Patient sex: M
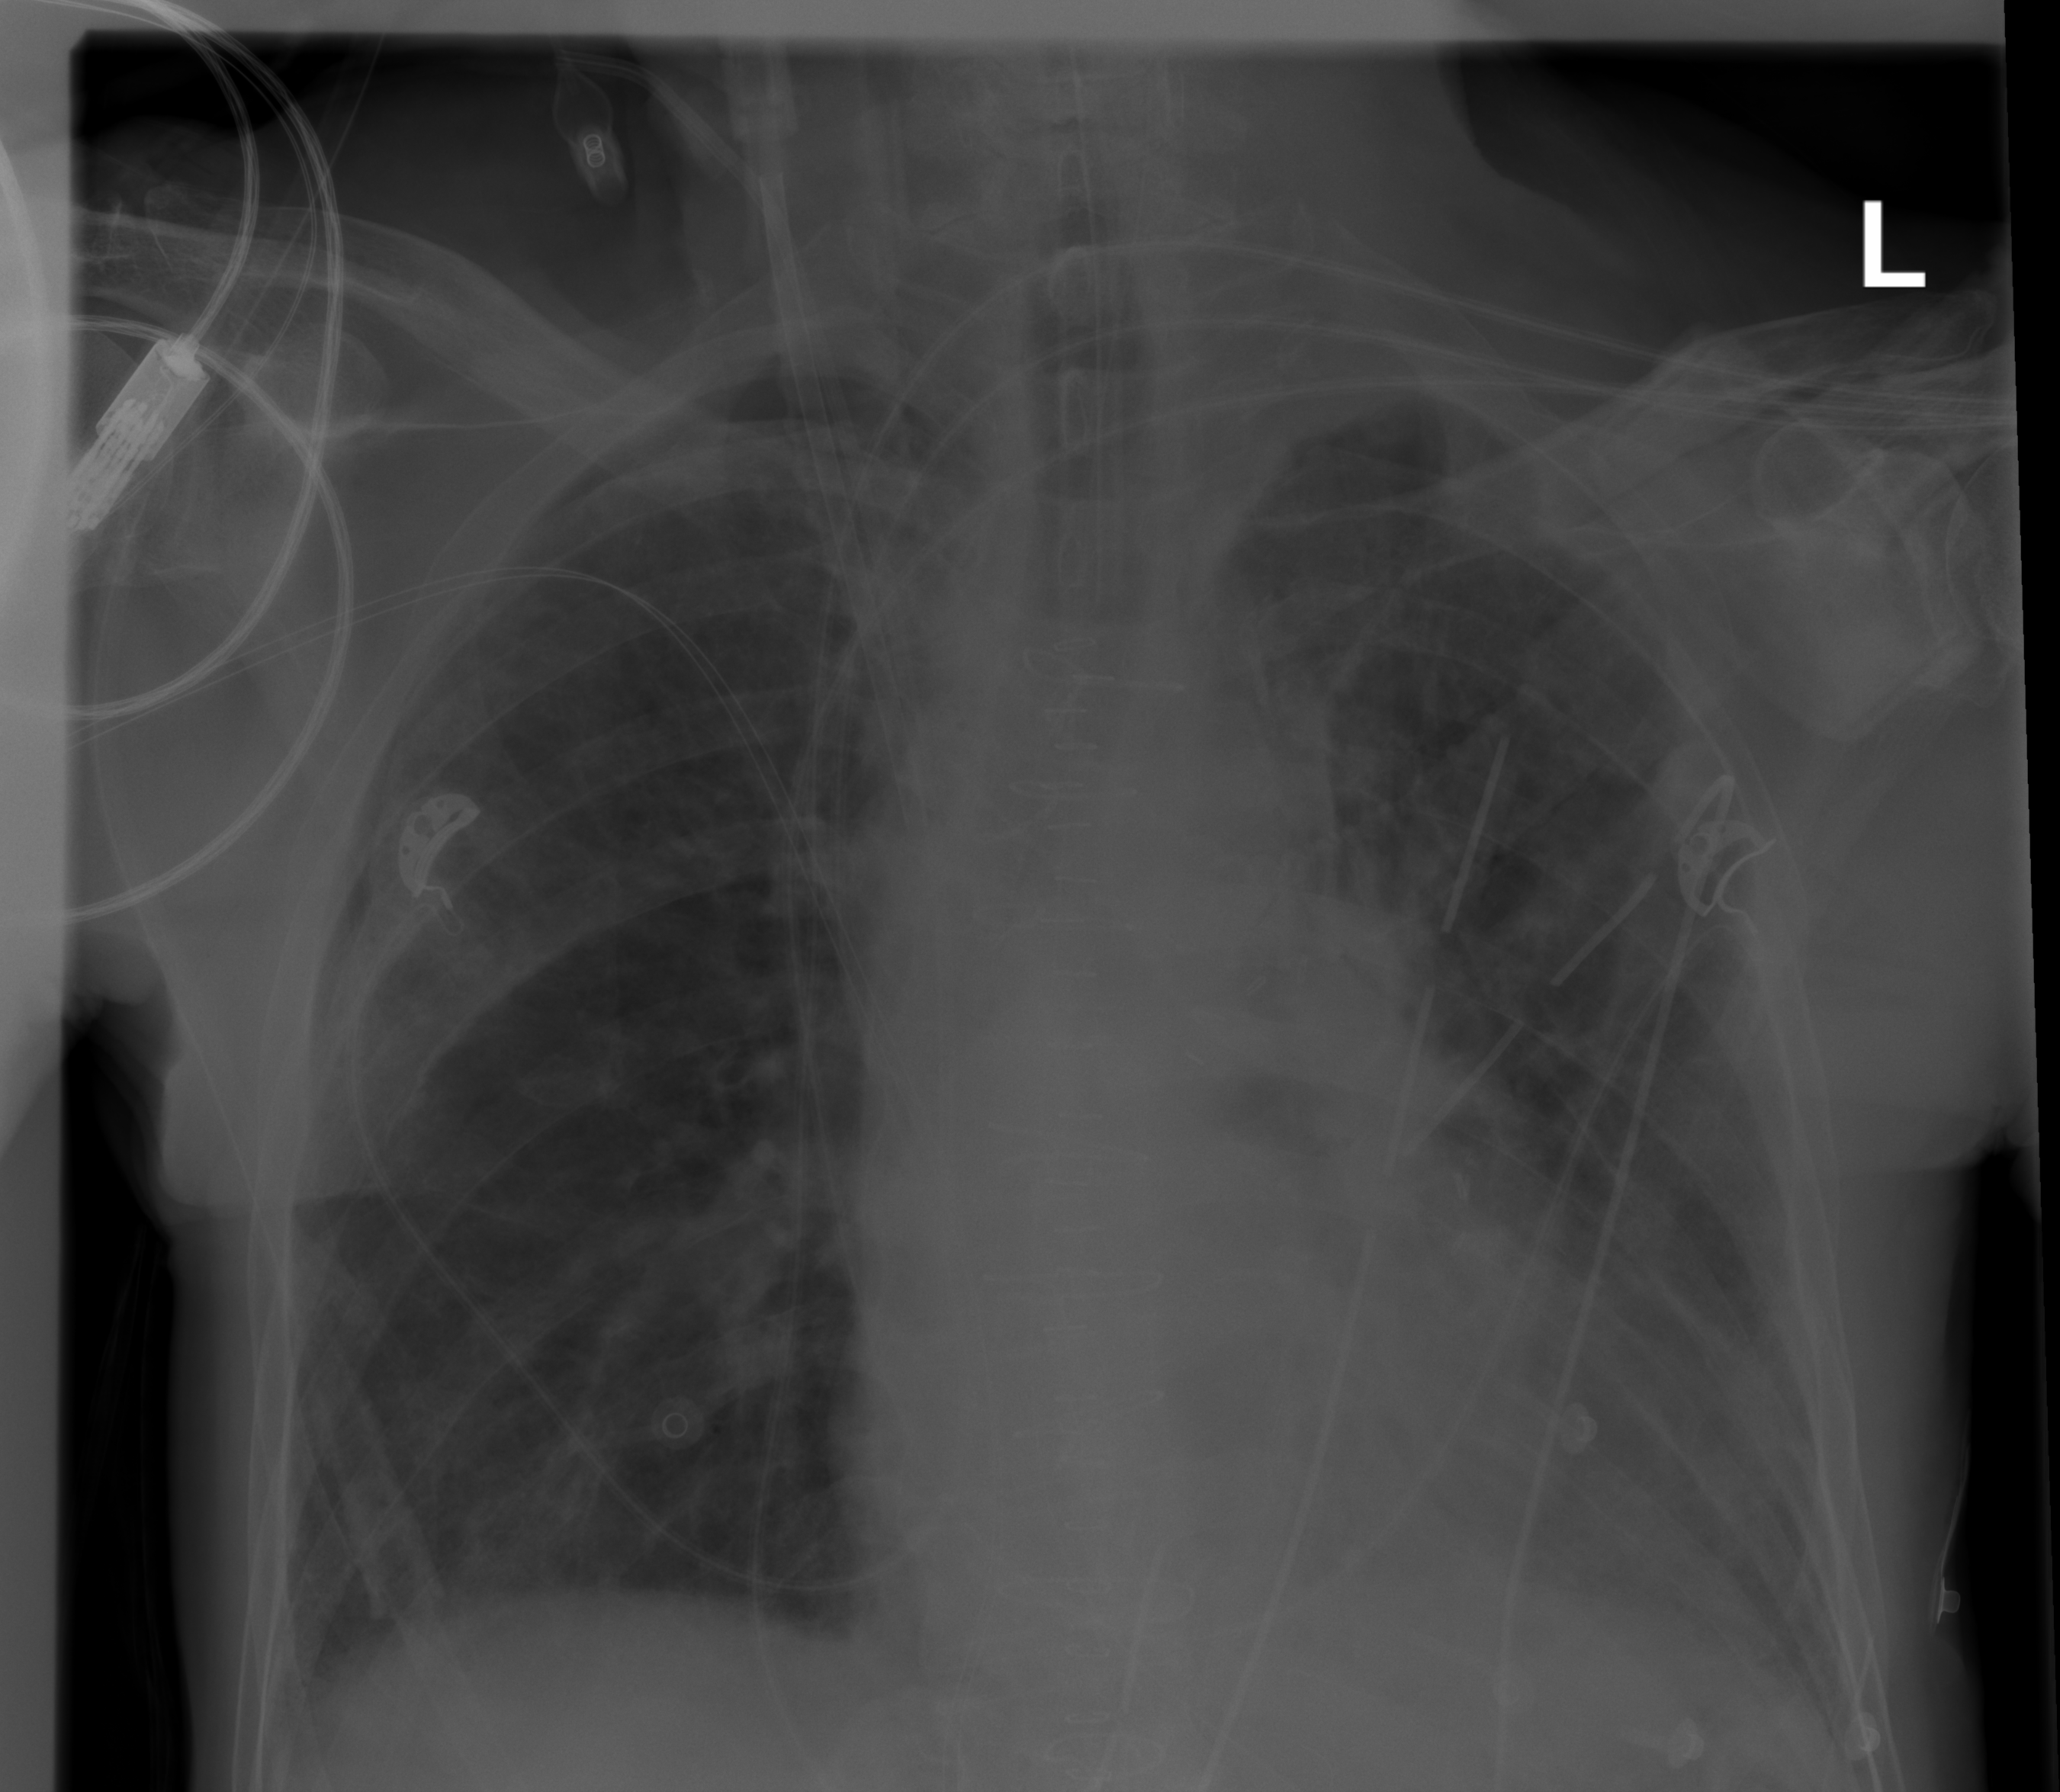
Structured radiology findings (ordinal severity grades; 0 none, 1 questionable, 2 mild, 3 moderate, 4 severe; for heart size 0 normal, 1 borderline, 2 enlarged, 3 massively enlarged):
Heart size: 0
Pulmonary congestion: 0
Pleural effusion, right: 0
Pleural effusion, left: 0
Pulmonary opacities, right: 0
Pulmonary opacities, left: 0
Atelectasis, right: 0
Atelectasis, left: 2